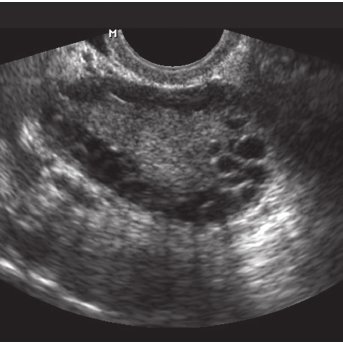
Label: infected